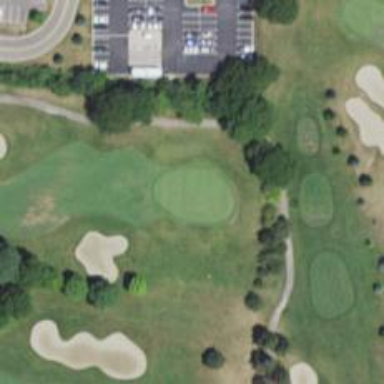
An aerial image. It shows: View of golf hole.